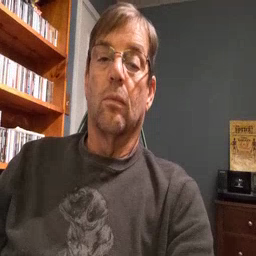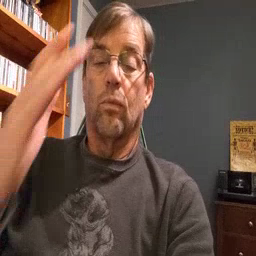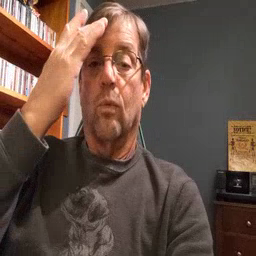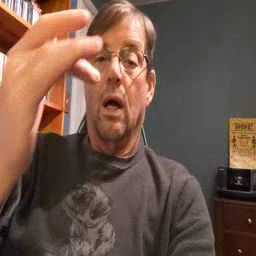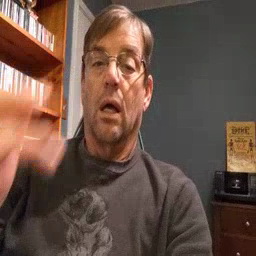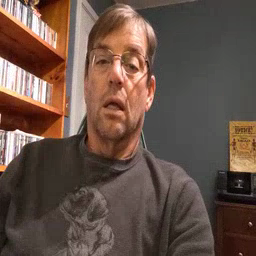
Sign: why